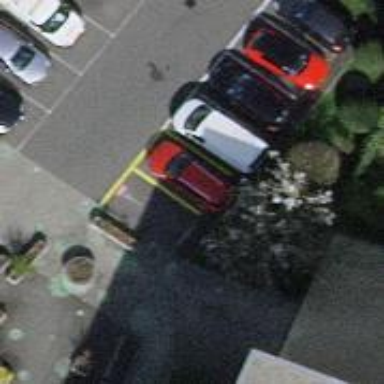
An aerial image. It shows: Car-sharing service available at this location.